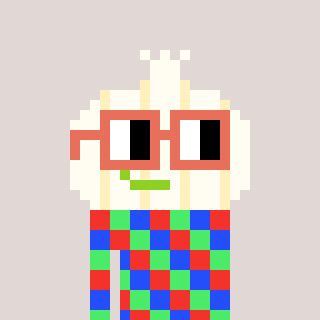
a pixel art character with square orange glasses, a garlic-shaped head and a bluegrey-colored body on a warm background